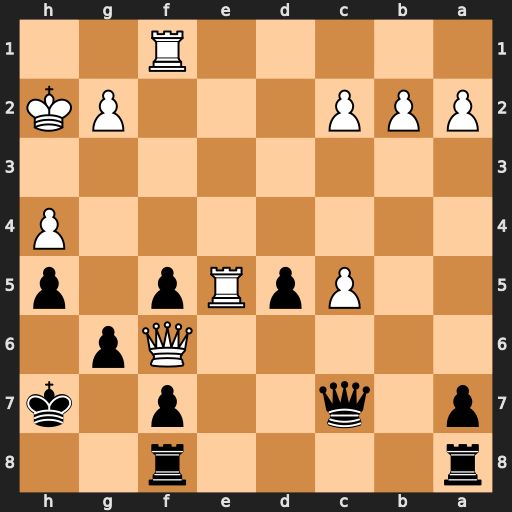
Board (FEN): r4r2/p1q2p1k/5Qp1/2PpRp1p/7P/8/PPP3PK/5R2
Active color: b
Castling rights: -
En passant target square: -
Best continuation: Rae8 Rxf5 Re6 Qxe6 fxe6